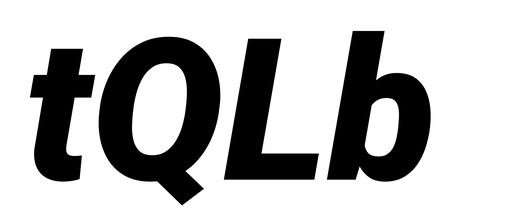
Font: Roboto-Italic_Black_Italic